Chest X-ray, PA view. Patient: 65 years old, sex F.
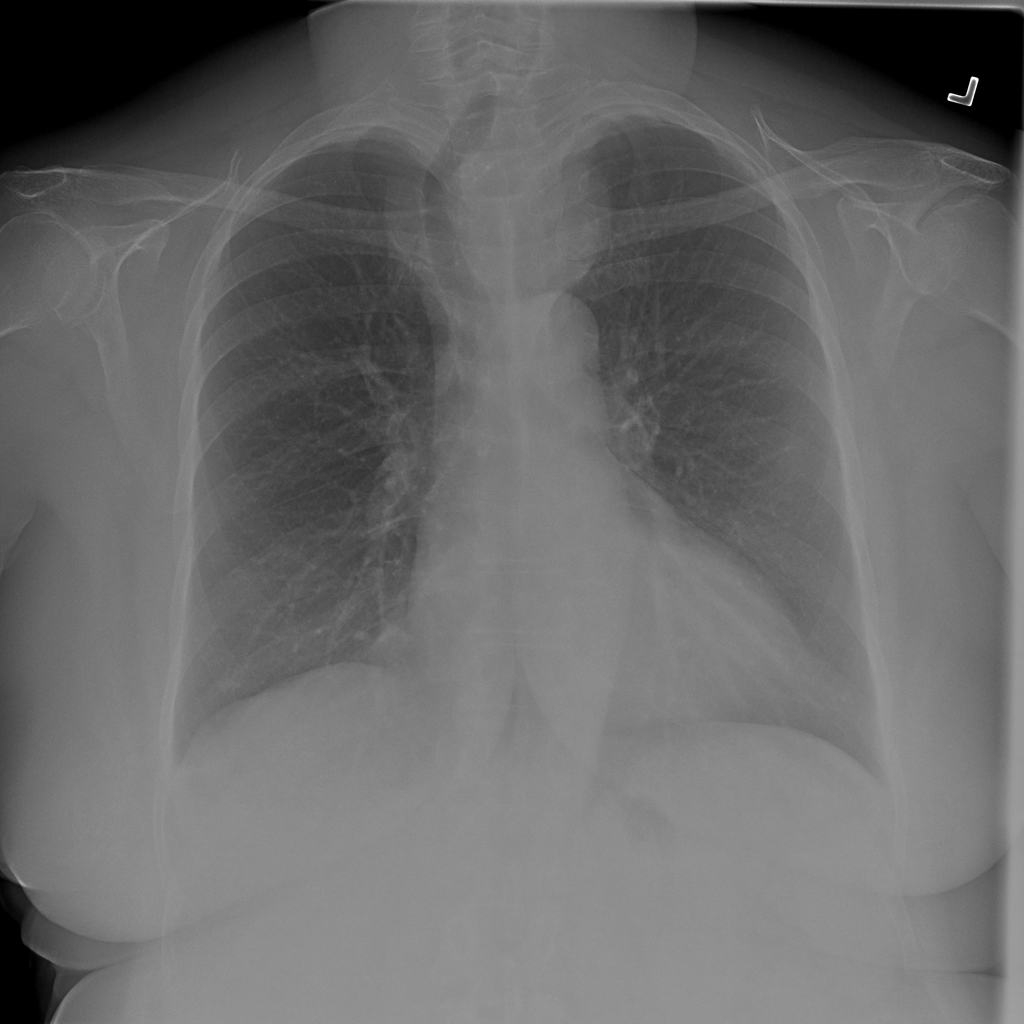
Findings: No Finding